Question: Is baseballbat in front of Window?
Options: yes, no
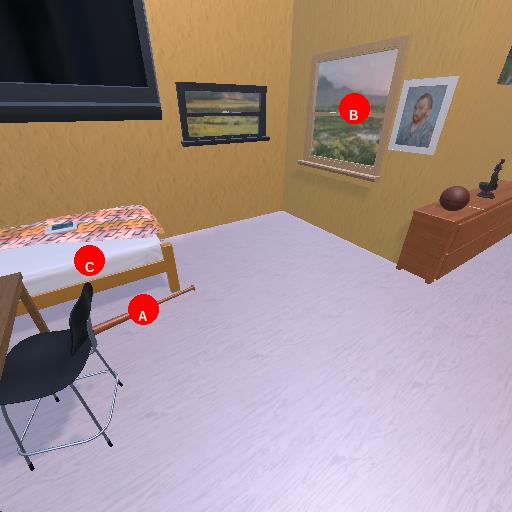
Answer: yes